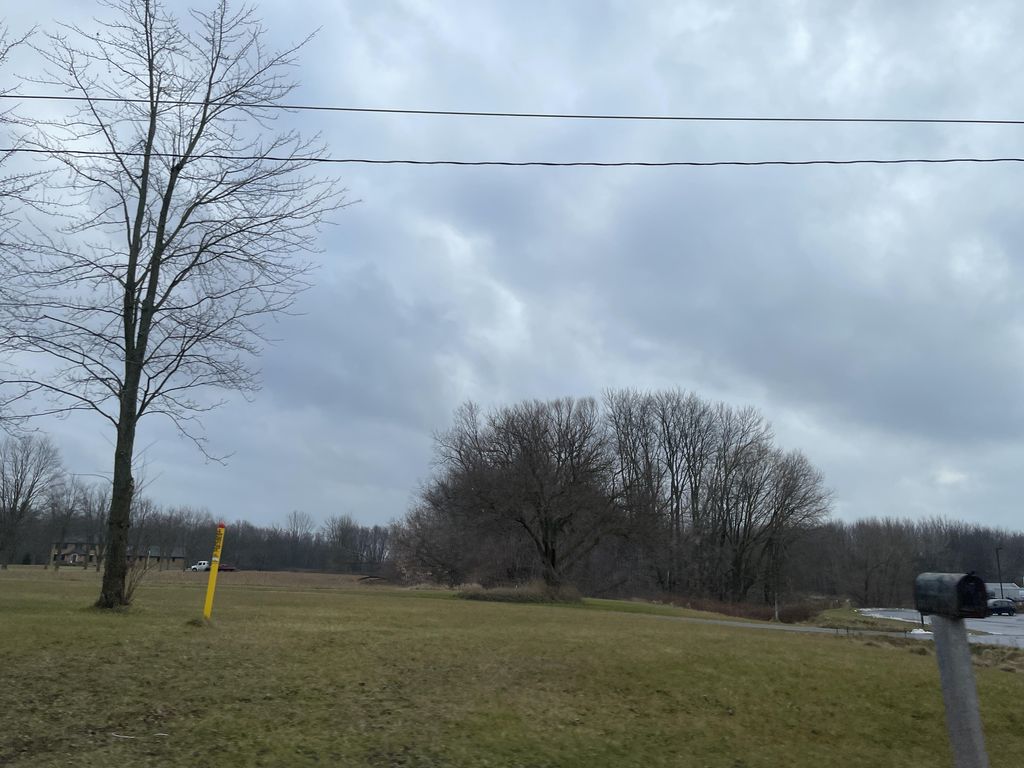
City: kitchener-waterloo